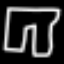
Label: pants